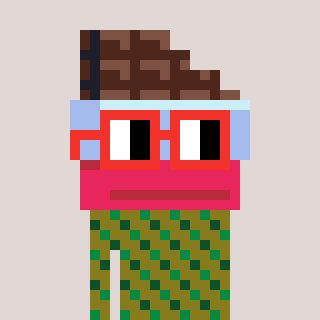
a pixel art character with square red glasses, a chocolate-shaped head and a gunk-colored body on a warm background